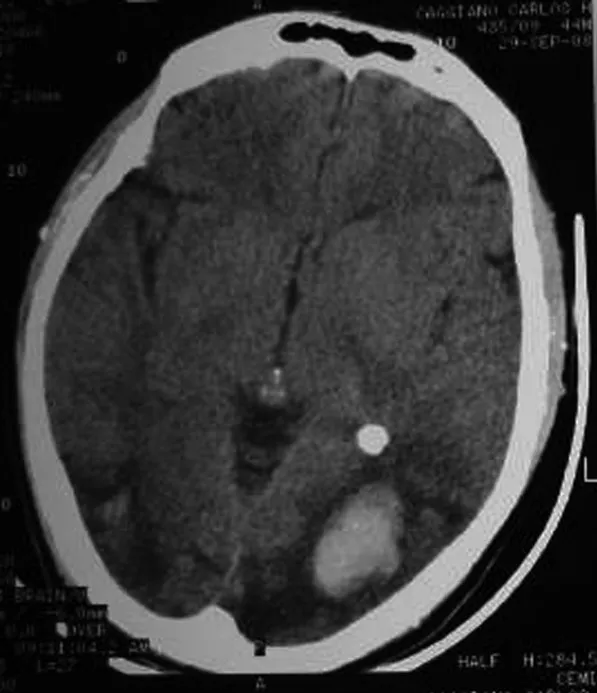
Brain CT without contrast bilateral occipital cortico-subcortical hypodensities and hemorrhagic foci.
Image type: radiology (ct)